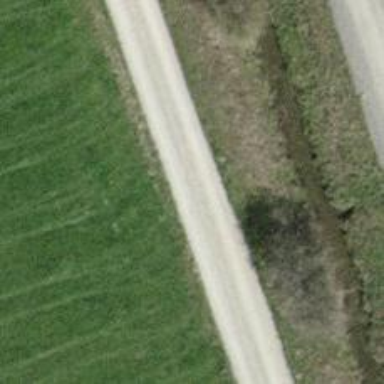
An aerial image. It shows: Track with compacted grade3 surface.